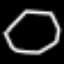
Label: octagon